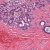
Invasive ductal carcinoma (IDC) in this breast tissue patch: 0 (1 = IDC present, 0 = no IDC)